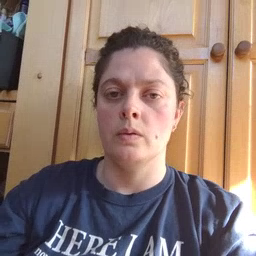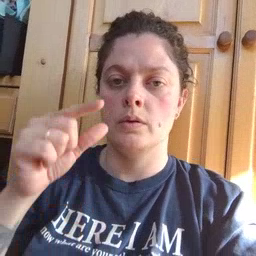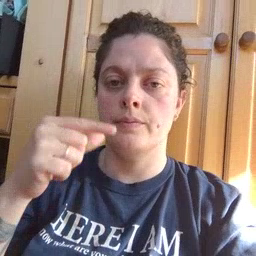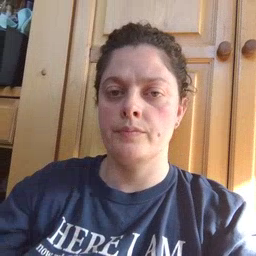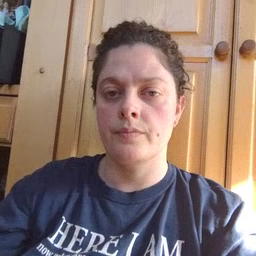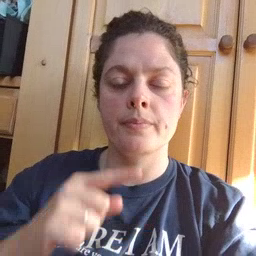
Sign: green